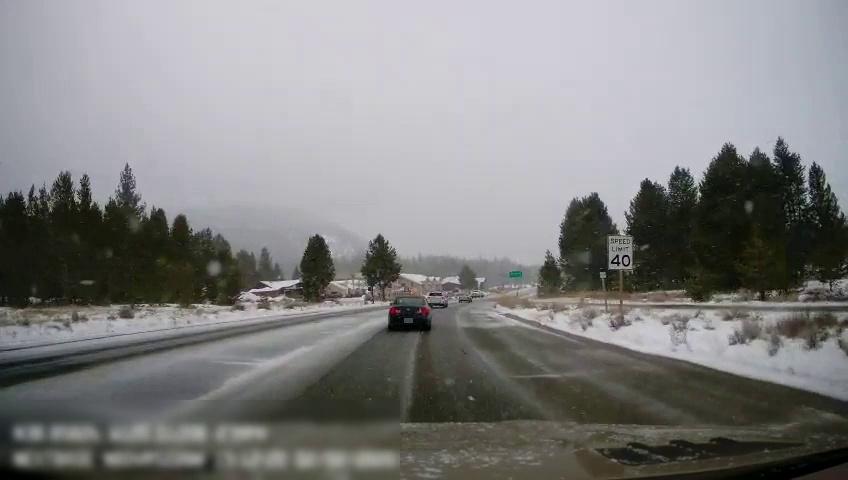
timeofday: Day
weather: Snowy
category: Drivable Space
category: Vehicles | Truck
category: Vehicles | Car
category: Vehicles | SUV
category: Vehicles | Car
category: Traffic | Signs
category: Traffic | Signs